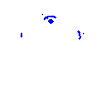
Particle: kaon